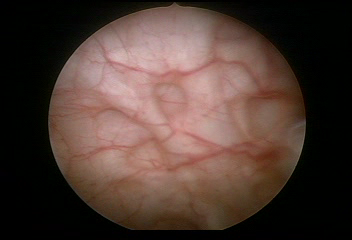
Modality: WLC
Class: Normal mucosa
Bladder cancer association: No